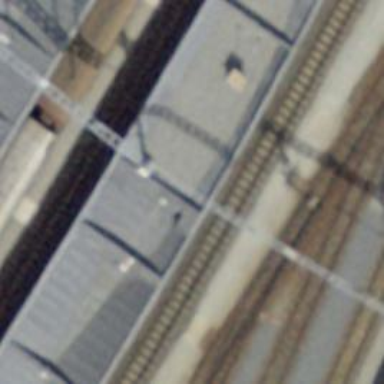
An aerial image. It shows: Narrow-gauge railway siding with contact lines for electrification.